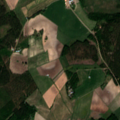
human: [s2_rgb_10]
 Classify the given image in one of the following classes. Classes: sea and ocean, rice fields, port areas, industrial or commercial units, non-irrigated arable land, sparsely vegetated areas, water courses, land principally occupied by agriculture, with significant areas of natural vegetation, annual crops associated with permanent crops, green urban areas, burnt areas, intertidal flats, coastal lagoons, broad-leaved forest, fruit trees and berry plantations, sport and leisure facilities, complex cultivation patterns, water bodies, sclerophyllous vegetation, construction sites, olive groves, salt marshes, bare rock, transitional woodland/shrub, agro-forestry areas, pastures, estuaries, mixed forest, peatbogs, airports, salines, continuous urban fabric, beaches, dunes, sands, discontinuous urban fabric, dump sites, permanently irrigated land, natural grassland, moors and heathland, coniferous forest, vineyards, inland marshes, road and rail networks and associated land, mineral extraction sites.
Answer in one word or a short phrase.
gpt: non-irrigated arable land, coniferous forest, mixed forest